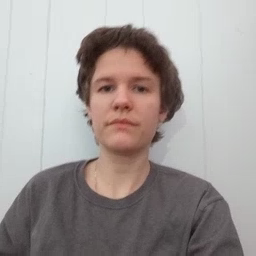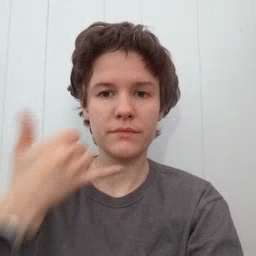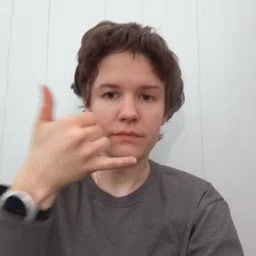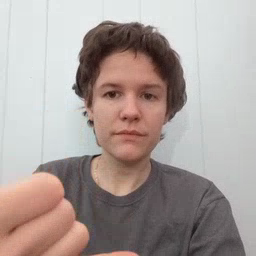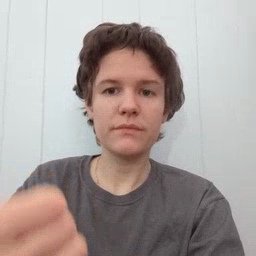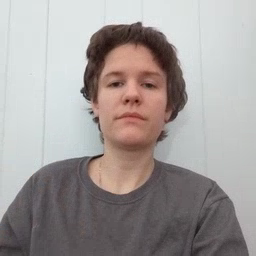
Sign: callonphone